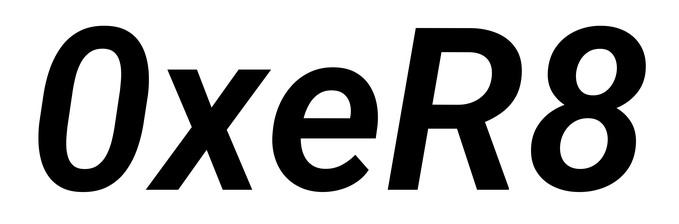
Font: Roboto-Italic_SemiBold_Italic